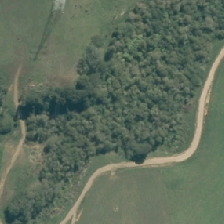
Land cover: herbaceous_freshwater_vege